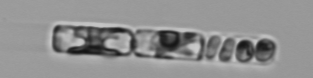
Label: Guinardia_delicatula_TAG_internal_parasite